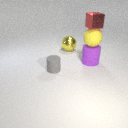
large yellow rubber sphere above large purple rubber cylinder